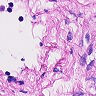
Metastatic tissue present: no